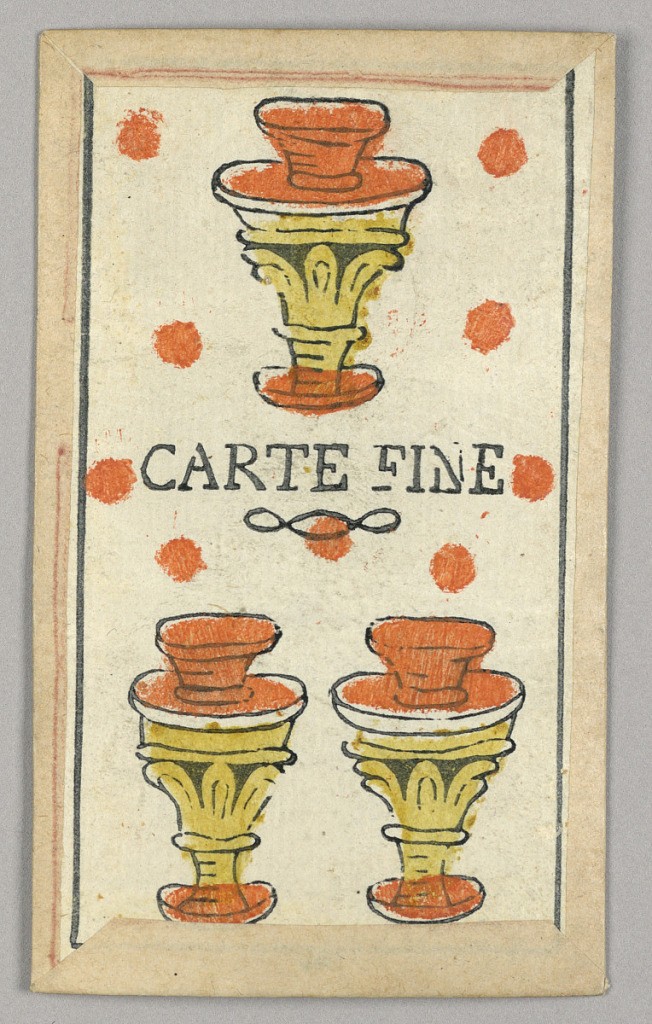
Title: Minchiate (Tarot) Playing Card
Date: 17th century
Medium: Stencil-colored woodblock print
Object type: Playing card
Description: Part of a set of Italian Minchiate playing cards.